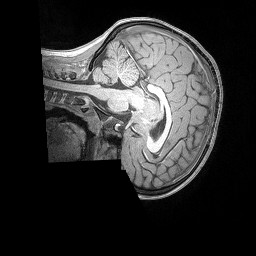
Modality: T1w
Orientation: sagittal
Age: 5
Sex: male
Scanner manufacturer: siemens
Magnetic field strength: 3 T
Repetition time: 2.53 s
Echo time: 0.00164 s